Question: How to place inputs and button under each other in the middle of the page?

'''
<div class="wrapper">
<div className="join-block">
<input type="text" placeholder="Room ID" />
<input type="text" placeholder="Your name" value="" />
<button class="btn btn-success">Join</button>
</div>
</div>
'''
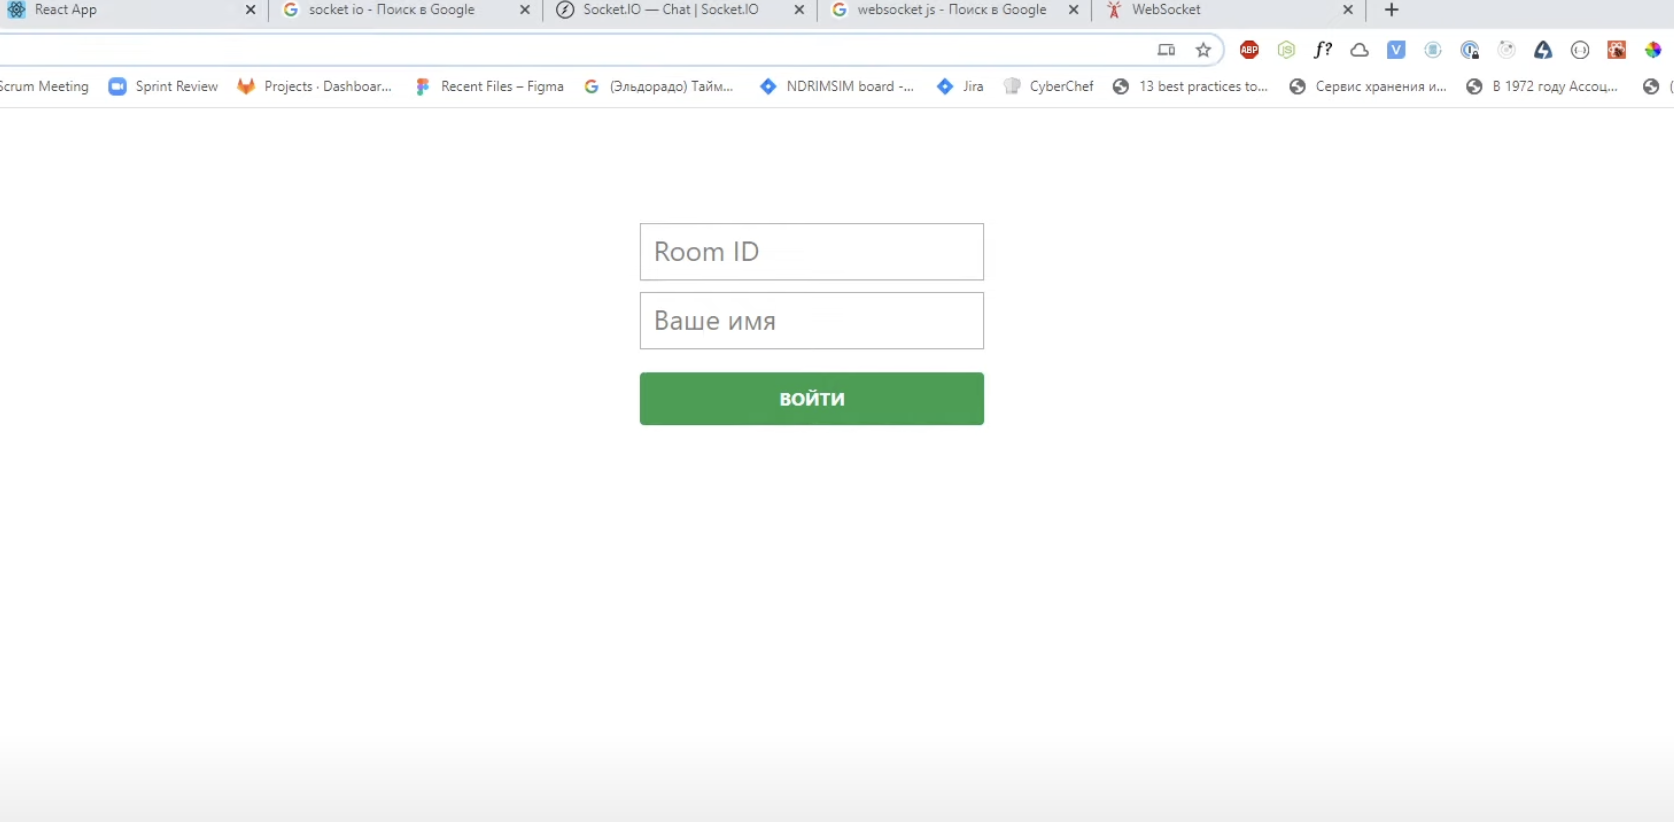
Answer: Try this...
'''
.wrapper
{
width: 100%;
height: 100vh;
position: relative;
align-items: center;
display: flex;
}
.join-block {
width: 350px;
border-radius: 5px;
margin: 0 auto;
}
input ,button{
width:300px;
padding:10px;
}
'''
'''
<link rel="stylesheet" href="https://maxcdn.bootstrapcdn.com/bootstrap/3.4.1/css/bootstrap.min.css">
<script src="https://ajax.googleapis.com/ajax/libs/jquery/3.5.1/jquery.min.js"></script>
<script src="https://maxcdn.bootstrapcdn.com/bootstrap/3.4.1/js/bootstrap.min.js"></script>
<div class="wrapper">
<div class="join-block">
<input type="text" placeholder="Room ID" />
<input type="text" placeholder="Your name" value="" />
<button class="btn btn-success">Join</button>
</div>
</div>
'''